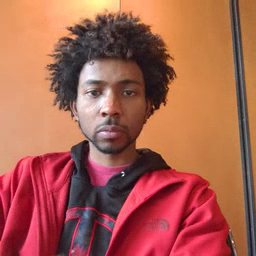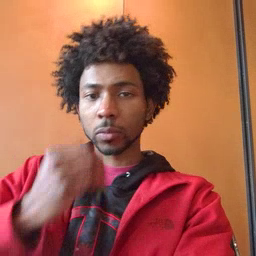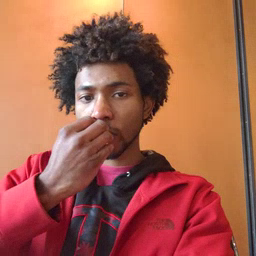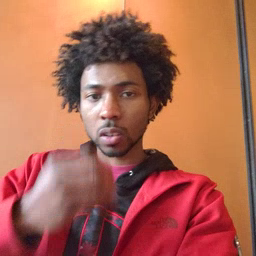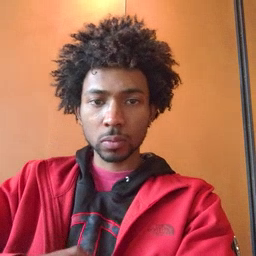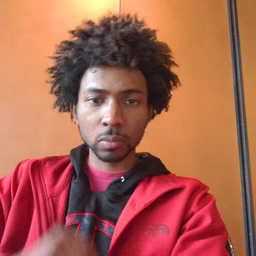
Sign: food